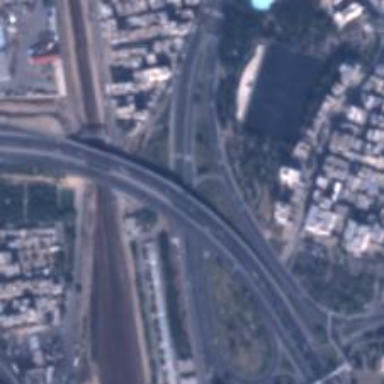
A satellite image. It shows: Motorway junction.